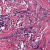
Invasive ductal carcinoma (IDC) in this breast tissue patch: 0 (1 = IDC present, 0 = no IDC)